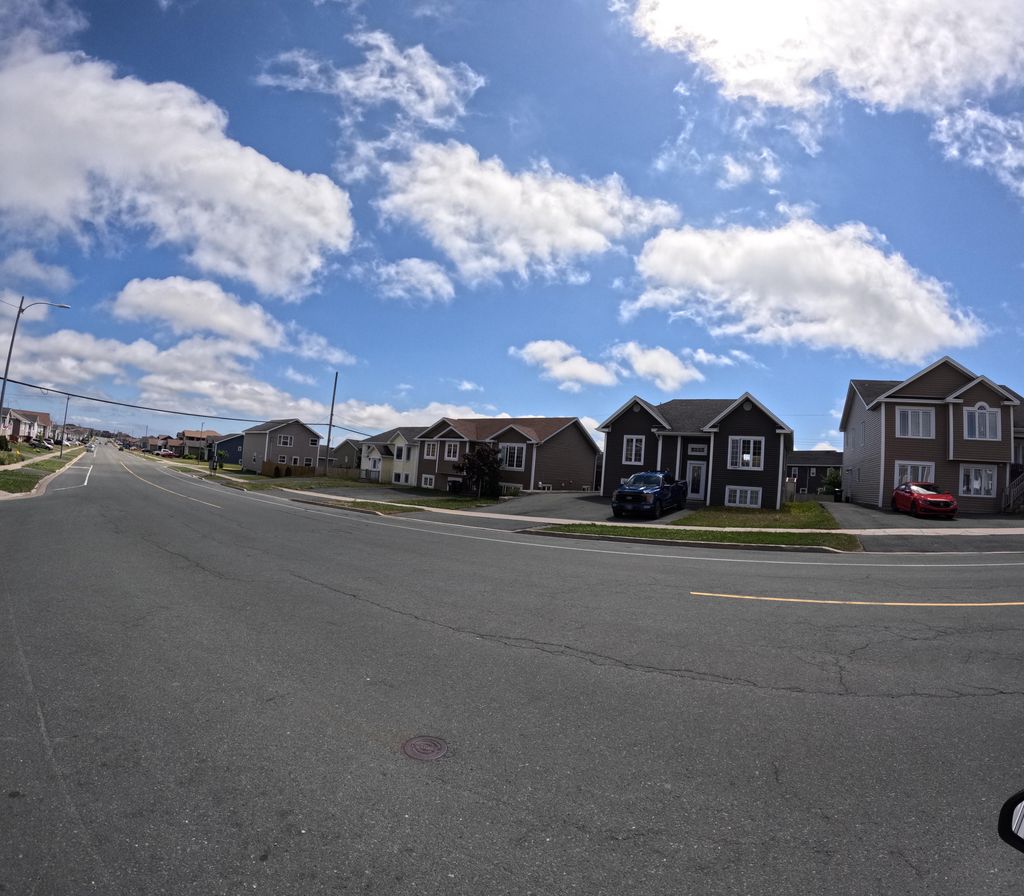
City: st_johns